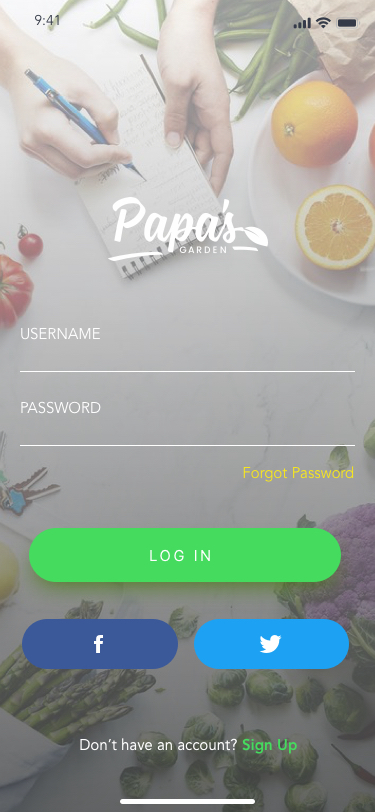
Text in this UI design:
Username
Password
Forgot Password
Don’t have an account? Sign Up